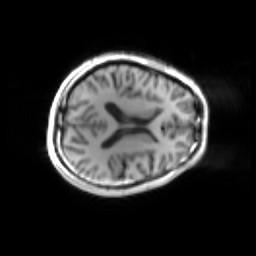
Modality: inplaneT1
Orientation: axial
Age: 19
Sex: male
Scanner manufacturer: siemens
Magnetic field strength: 3 T
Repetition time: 1.2 s
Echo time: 0.00251 s